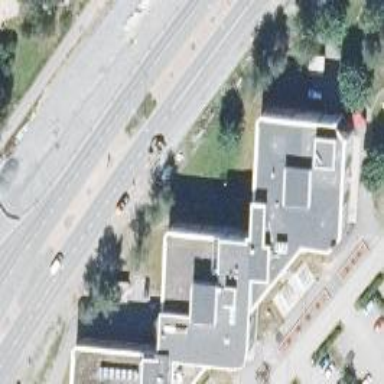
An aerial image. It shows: University building. It belongs to university.